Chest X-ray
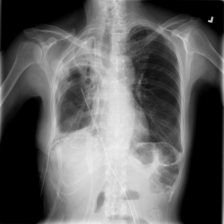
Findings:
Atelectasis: negative
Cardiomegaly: negative
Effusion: negative
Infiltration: negative
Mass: negative
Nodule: negative
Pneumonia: negative
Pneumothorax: negative
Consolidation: negative
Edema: negative
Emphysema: negative
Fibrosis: negative
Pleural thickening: negative
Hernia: negative